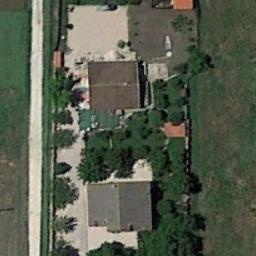
Label: residential